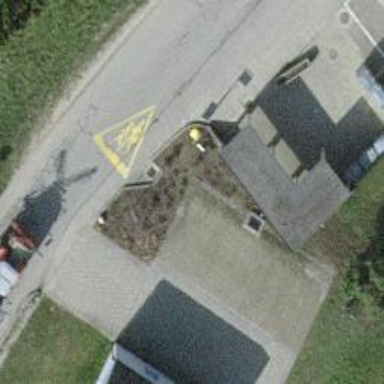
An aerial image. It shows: Post box is visible.